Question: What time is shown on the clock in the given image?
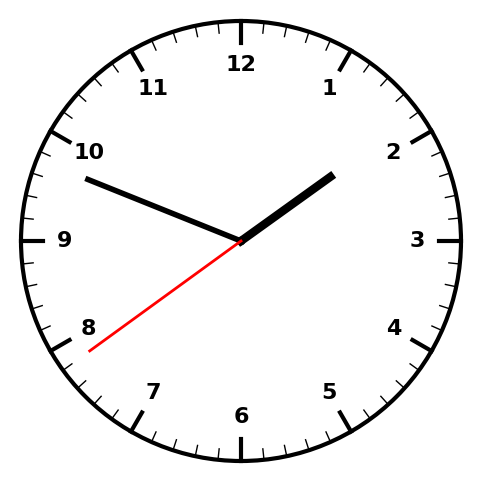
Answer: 01:48:39